Question:
How do i position the image on top of the text (like the first tab bar) for a tab bar item?
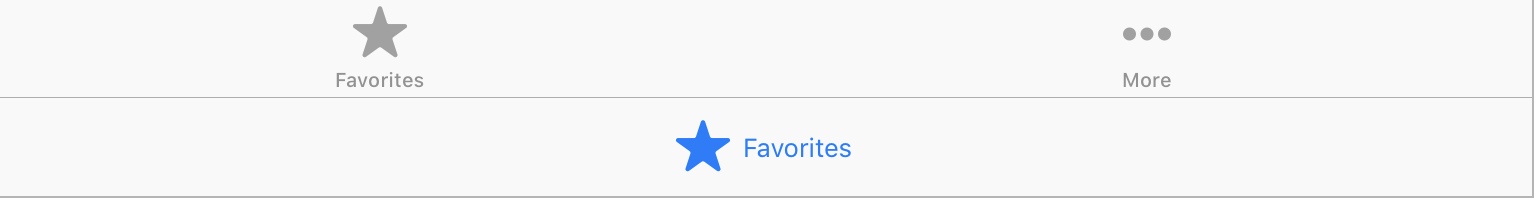
Answer: When you're trying to change the position of the text, the image will follow the text. The best solution to solve your requirement is to:
1. Create custom tabBar images with the text places as you want
2. Remove the default text
3. Add your custom image to the tabBar